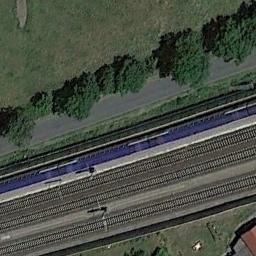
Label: railway